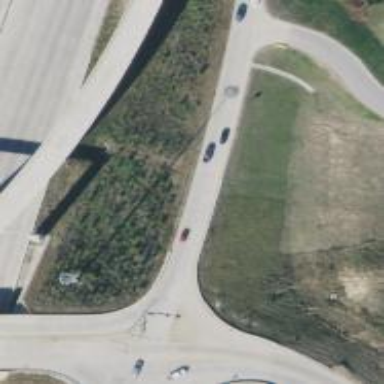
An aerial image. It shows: Secondary road with frontage road.